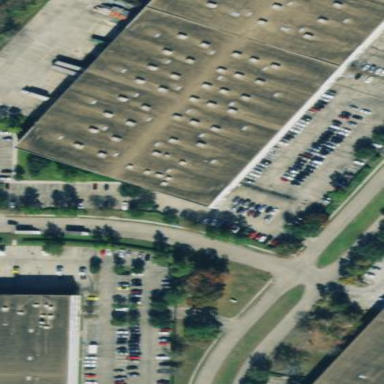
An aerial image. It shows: Warehouse building.